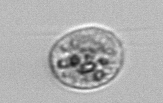
Label: Amoeba